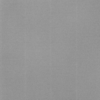
Label: dusty